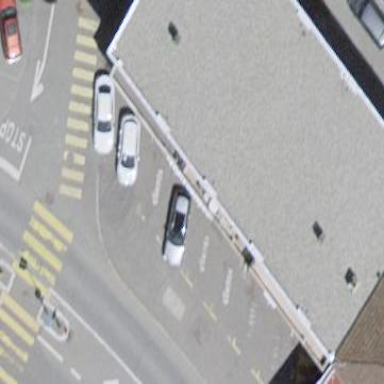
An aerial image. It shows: Building used as car repair shop.